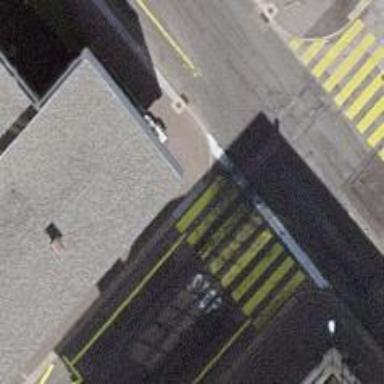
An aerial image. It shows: Marked crossing with zebra stripes on the road.